Aerial crown-view tile of a tropical tree (Barro Colorado Island, Panama), acquired 20250512:
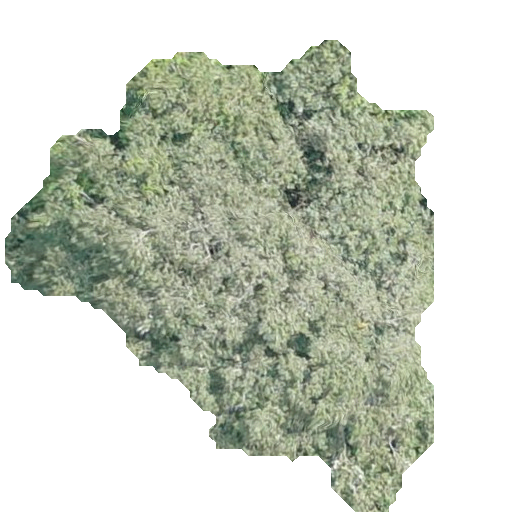
Species: Luehea seemannii
GBIF accepted scientific name: Luehea seemannii
Crown area: 187.55 m²